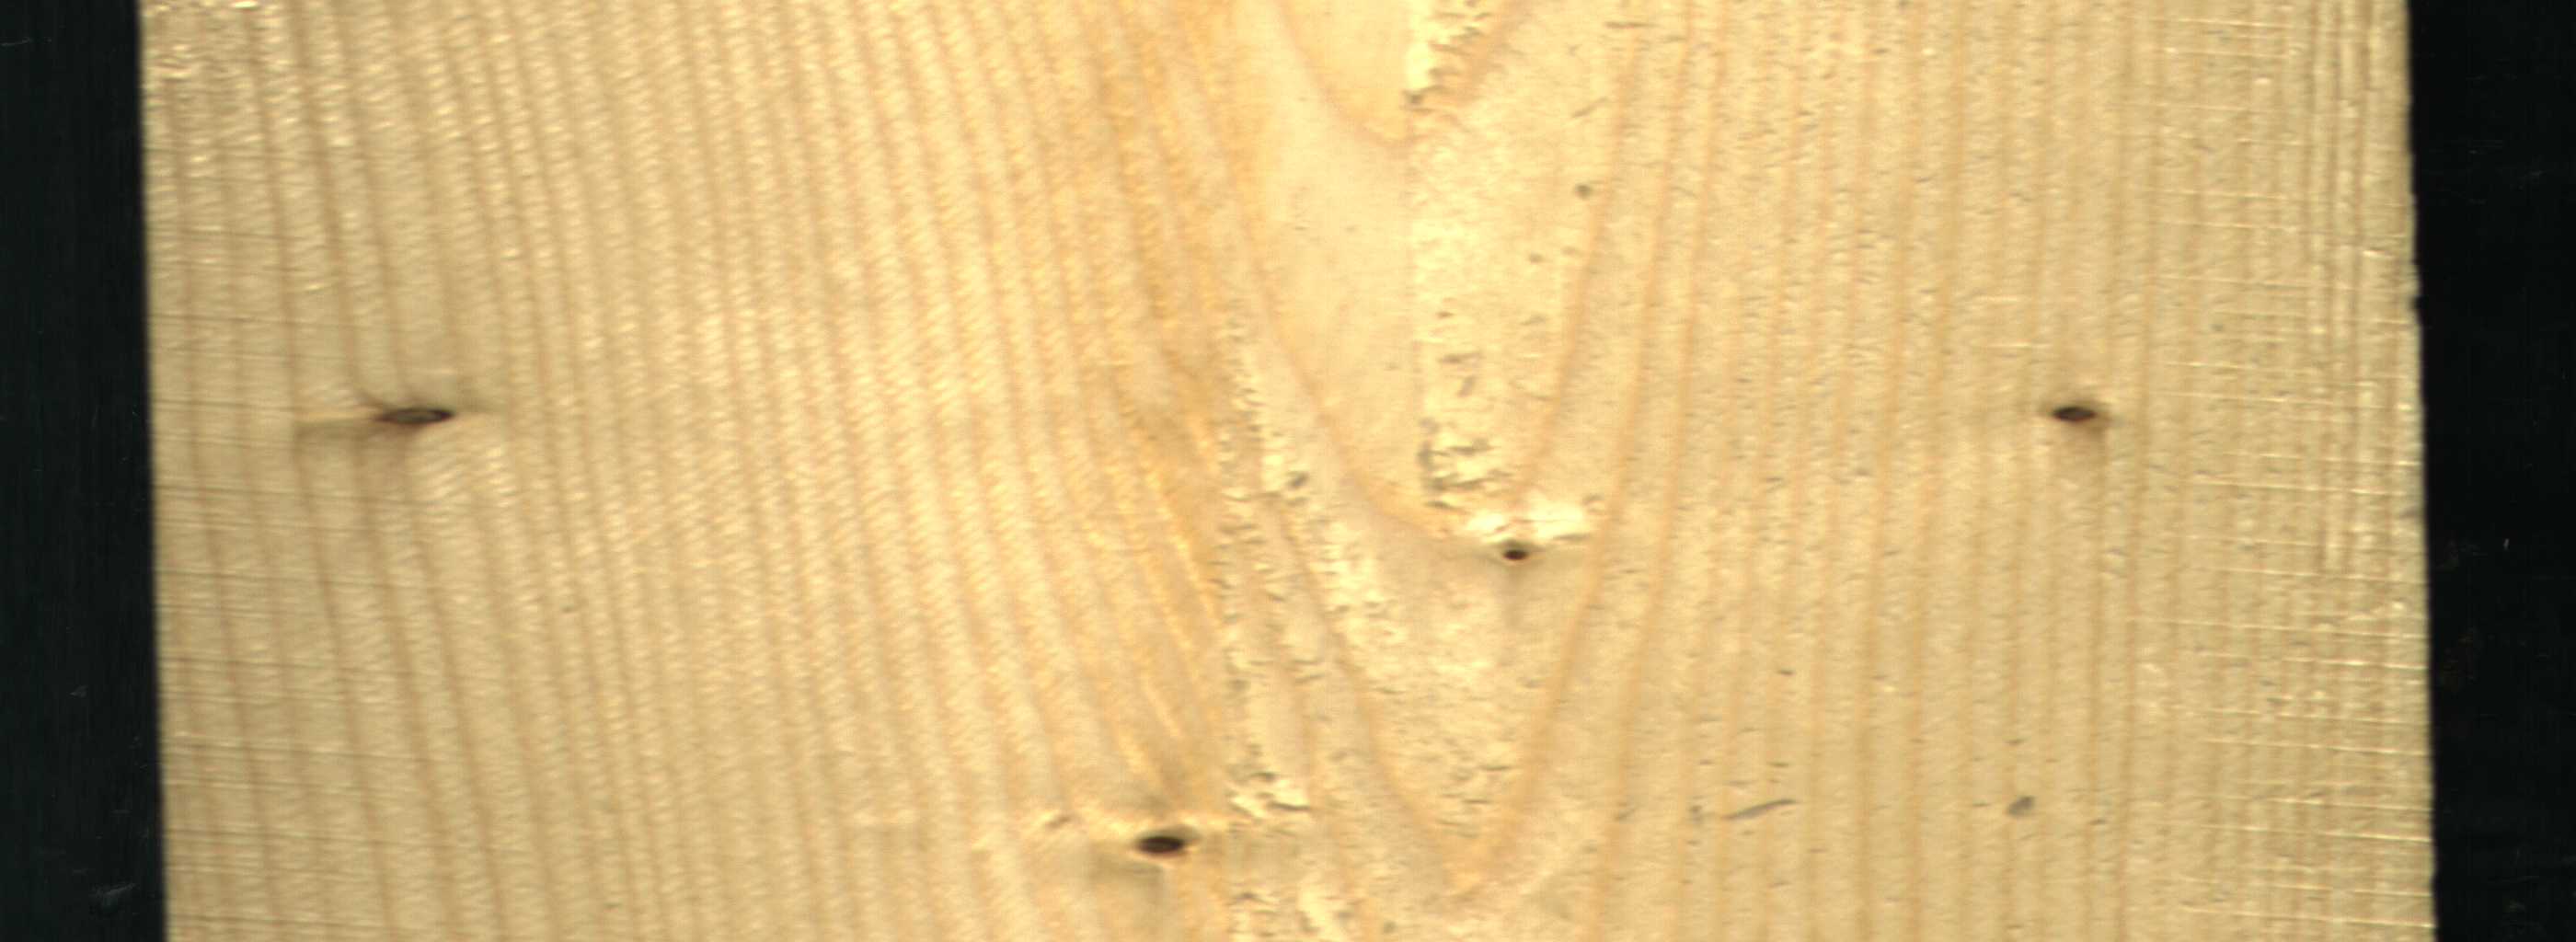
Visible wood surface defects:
Dead_Knot
Dead_Knot
Dead_Knot
Dead_Knot